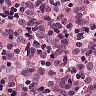
Metastatic tissue present: yes